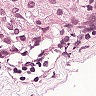
Metastatic tissue present: yes